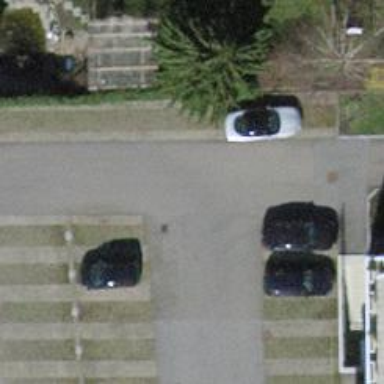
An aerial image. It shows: Parking aisle designated as service road.